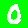
Digit: 0